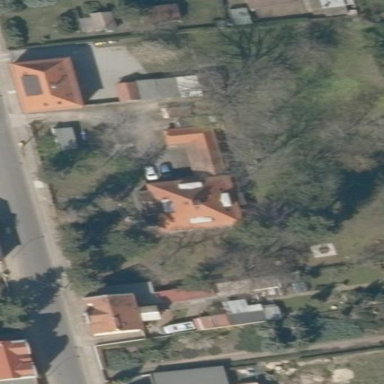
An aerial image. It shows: Simple house.